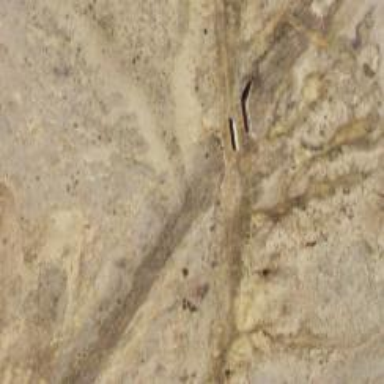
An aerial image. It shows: Abandoned railway.